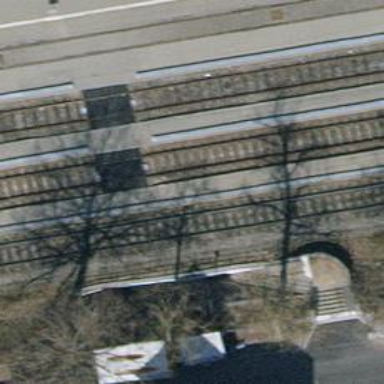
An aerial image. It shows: Crossing for the railway.